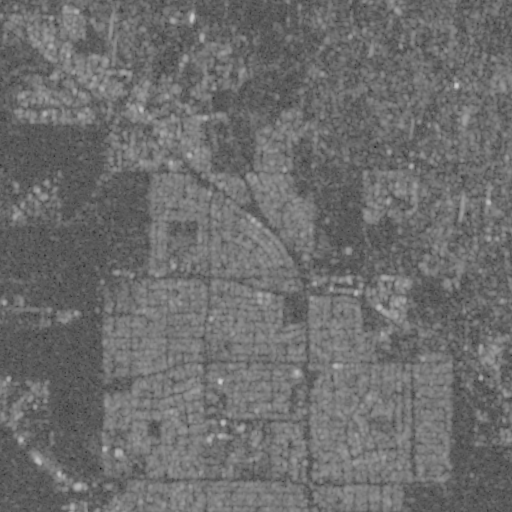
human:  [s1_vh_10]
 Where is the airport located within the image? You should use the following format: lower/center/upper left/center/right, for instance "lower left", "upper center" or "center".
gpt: The airport is located in the left of the image.
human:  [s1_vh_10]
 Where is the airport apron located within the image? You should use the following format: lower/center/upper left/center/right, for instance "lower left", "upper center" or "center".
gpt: The airport apron is located in the lower left of the image.
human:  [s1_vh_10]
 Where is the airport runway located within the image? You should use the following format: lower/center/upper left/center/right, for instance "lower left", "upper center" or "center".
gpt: The airport runway is located in the lower left of the image.
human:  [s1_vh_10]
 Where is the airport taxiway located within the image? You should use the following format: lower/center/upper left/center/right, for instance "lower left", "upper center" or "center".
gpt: The airport taxiway is located in the lower left of the image.
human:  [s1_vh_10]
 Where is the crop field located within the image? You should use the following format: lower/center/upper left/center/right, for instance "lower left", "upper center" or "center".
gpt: The crop field is located in the lower center of the image.
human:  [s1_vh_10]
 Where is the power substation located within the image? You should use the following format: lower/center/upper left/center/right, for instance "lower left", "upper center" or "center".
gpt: The power substation is located in the center of the image.
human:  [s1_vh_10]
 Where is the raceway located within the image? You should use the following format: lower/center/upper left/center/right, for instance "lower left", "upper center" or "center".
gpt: The raceway is located in the upper center of the image.
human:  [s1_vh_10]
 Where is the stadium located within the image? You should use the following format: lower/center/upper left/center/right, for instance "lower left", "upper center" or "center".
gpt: The stadium is located in the upper center of the image.
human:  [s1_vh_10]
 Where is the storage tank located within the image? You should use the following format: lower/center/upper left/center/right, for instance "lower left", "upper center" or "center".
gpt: The storage tank is located in the upper center of the image.
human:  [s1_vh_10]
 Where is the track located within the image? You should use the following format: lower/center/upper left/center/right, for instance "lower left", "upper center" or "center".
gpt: The track is located in the lower center of the image.
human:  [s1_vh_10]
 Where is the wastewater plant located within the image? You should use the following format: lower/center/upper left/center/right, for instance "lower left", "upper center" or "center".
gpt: The wastewater plant is located in the center left of the image.
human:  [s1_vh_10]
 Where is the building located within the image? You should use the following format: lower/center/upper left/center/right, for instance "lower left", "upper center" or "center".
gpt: There is no building in the image.

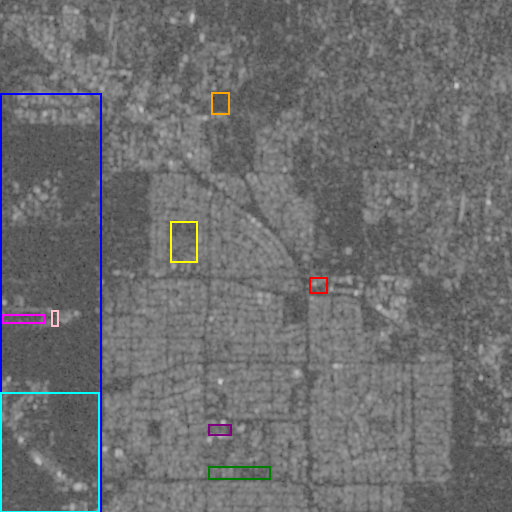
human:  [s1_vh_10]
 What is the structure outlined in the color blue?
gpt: The structure outlined in blue is an airport.
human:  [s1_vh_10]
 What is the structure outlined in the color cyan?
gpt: The structure outlined in cyan is an airport apron.
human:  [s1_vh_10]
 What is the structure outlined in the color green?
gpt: The structure outlined in green is a crop field.
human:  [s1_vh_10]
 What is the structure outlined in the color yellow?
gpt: The structure outlined in yellow is a park.
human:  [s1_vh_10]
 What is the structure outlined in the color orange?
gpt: The structure outlined in orange is a parking lot.
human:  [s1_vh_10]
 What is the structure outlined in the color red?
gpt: The structure outlined in red is a power substation.
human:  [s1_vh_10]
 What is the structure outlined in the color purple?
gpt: The structure outlined in purple is a track.
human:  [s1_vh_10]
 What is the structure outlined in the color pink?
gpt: The structure outlined in pink is a wastewater plant.
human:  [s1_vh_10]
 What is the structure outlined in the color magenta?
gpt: The structure outlined in magenta is a building.